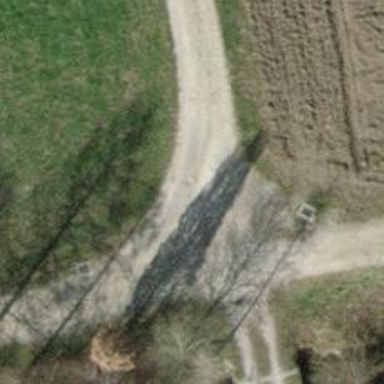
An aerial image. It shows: Track with grade 3 tracktype.